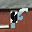
Label: 4